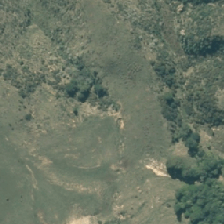
Land cover: low_producing_grassland